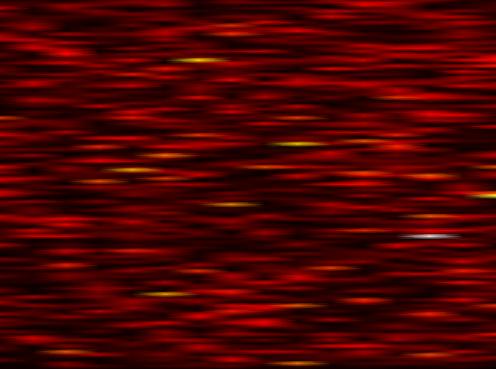
Label: UFMC